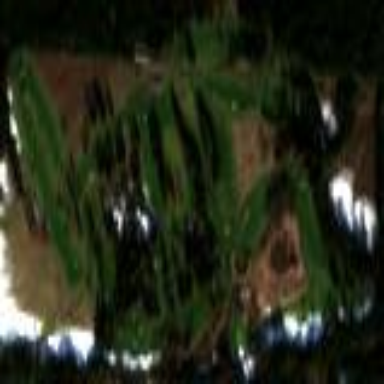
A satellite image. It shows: Golf course surrounded by greenery.